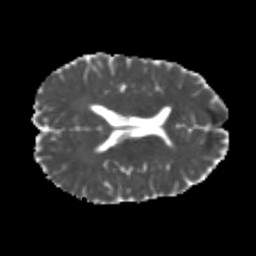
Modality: MD
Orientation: axial
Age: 25
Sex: male
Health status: healthy
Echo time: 0.074 s